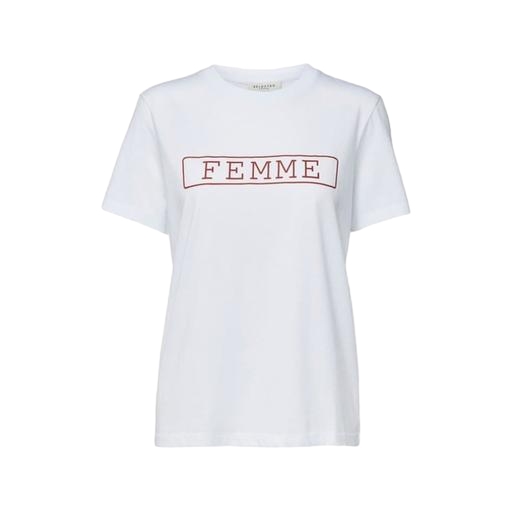
white femme tee, white melrose femme tee, white logo print t-shirt, white background